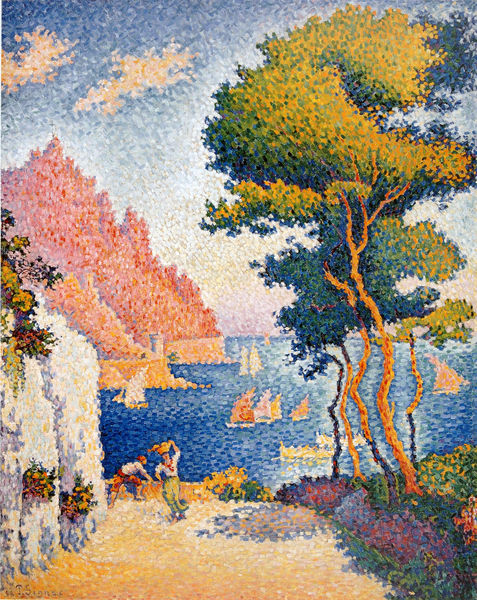
Titel: Capo di Noli
Künstler: Paul Signac
Institution: Fondation Corboud
Schlagwörter: baum, berg, blau, blätter, dunkel, felsen, himmel, kopf, laub, mann, meer, schatten, wasser, weiß, wolken, bäume, gelb, grün, impressionismus, landschaft, menschen, ocker, sand, see, sitzen, ufer, äste, blume, blumen, braun, bunt, frankreich, frau, grau, hell, licht, männer, orange, schwarz, strasse, anlage, ausblick, blick, blüten, park, rot, weg, wolke, beige, malerei, mensch, stehen, stein, steine, tragen, signatur, ast, baumstamm, ferne, hügel, natur, spiegelung, stamm, zweige, brüstung, büsche, gehen, gewässer, sonne, sträucher, gold, personen, pflanzen, krone, rosa, wald, boot, boote, rund, turm, bewegen, farbig, küste, ruhig, schiff, schiffe, segel, segelboot, segelschiffe, sommer, strand, wellen, süden, zwei, fischer, pointilismus, arbeiten, warm, berge, fels, gebirge, hang, hitze, klippen, mauer, lila, violett, klein, herbst, platz, besucher, figuren, hafen, kähne, kaimauer, strömung, stämme, wetter, ruderboot, halstuch, korb, fein, bucht, segelboote, klippe, ozean, segeln, steilküste, punkte, provence, erika, leuchtturm, gerät, urlaub, idyllisch, abhänge, tupfen, laubbaum, tupfer, sonnig, ferien, landschaftsbild, malerisch, geäst, schwingen, beet, schwaru, seurat, signac, wegrand, kräuter, träger, obstkorb, waser, gewölk, golf, seelandschaft, mittelmeer, bewuchs, pointillismus, pointilistisch, postimpressionismus, kliff, mee, pünktchen, pointilissmus, aufgelöst, buchten, fahrweg, hellbalu, hinausschauen, impreionismus, meerarm, merr, pitoresk, poinitilismus, paul, 19. jahrhundert, #himmel, laub#, schiff baum haus mensch wasser